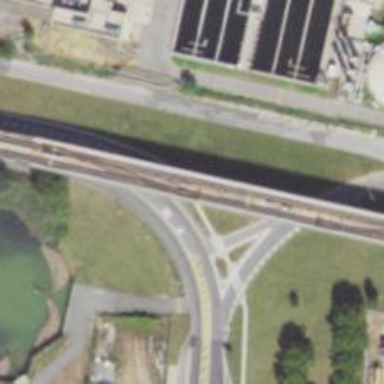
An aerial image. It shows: Bridge over light rail railway.